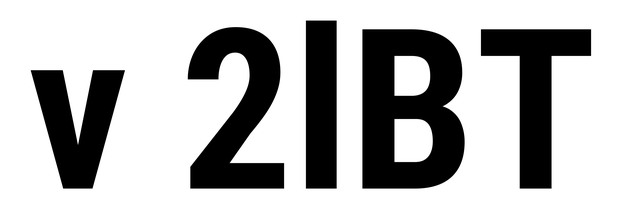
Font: Roboto_Condensed_Bold